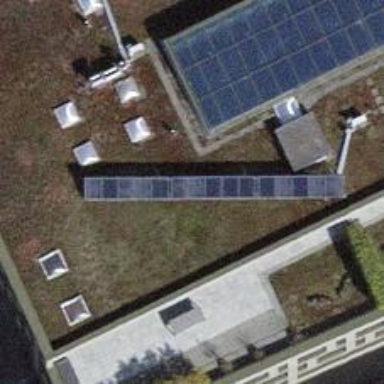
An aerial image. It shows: Solar photovoltaic panel generator.